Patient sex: F
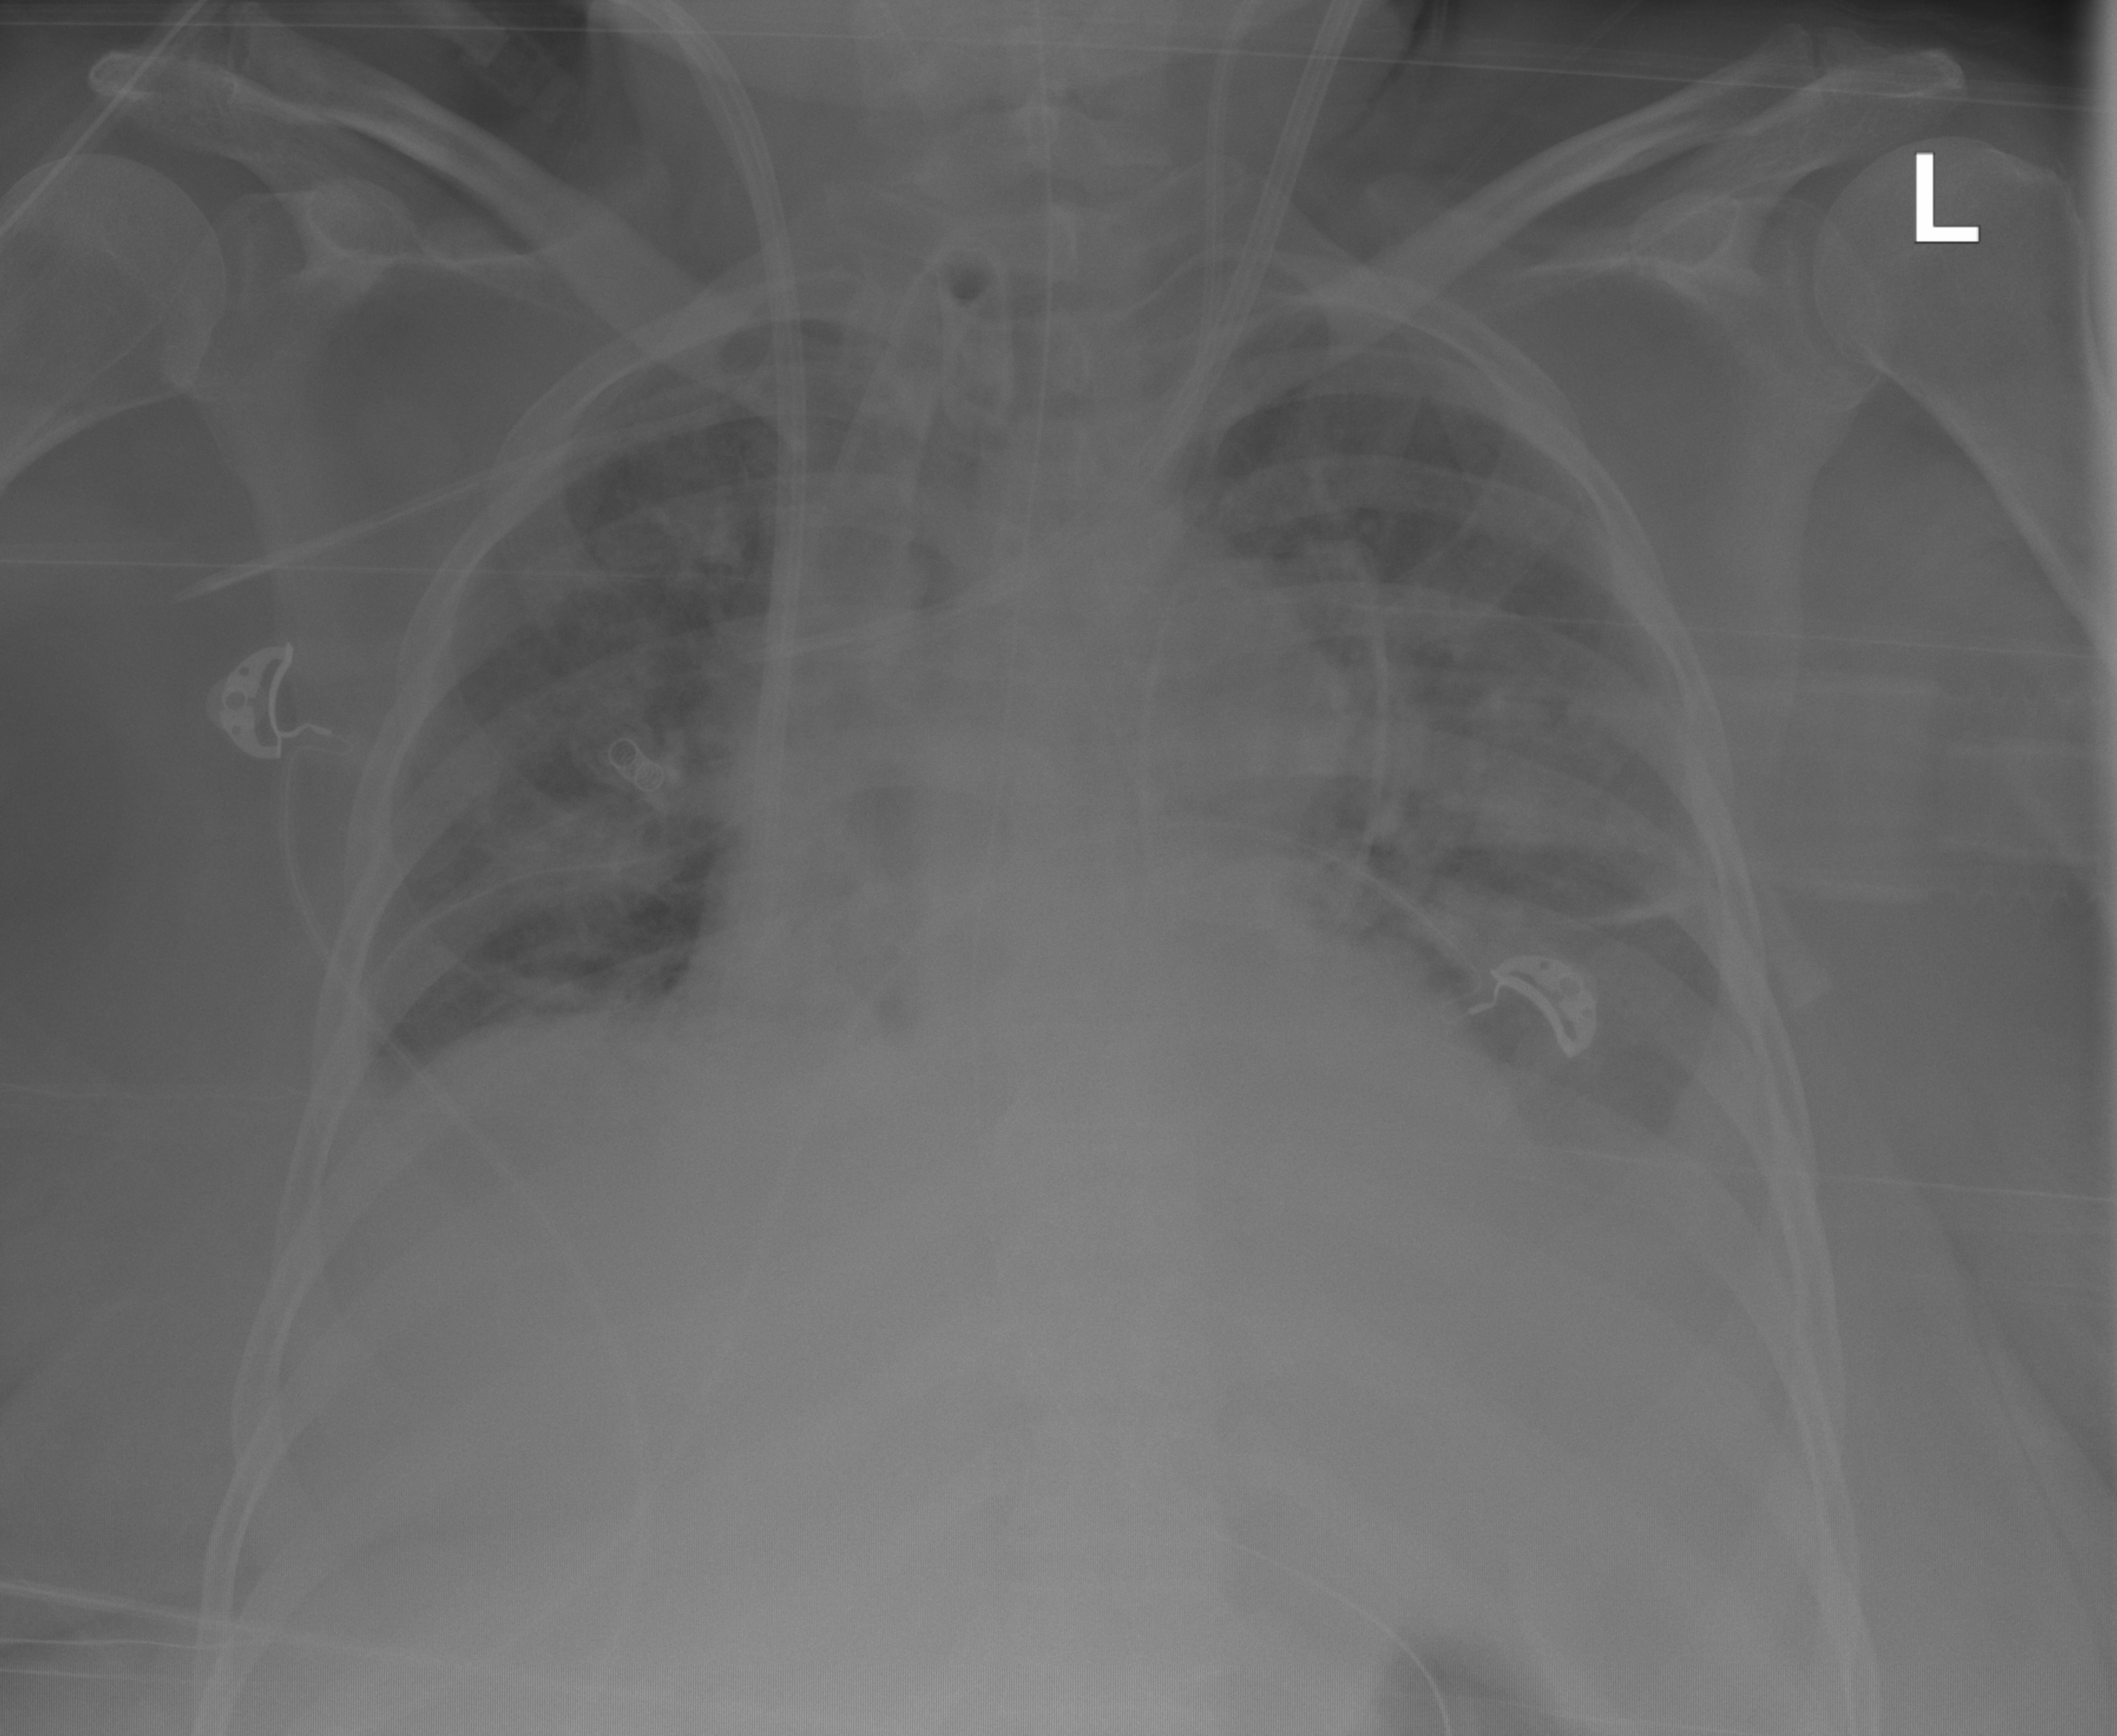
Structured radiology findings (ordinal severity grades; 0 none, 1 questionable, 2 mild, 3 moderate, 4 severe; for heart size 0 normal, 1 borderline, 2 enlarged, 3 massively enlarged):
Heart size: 2
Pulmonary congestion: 1
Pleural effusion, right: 1
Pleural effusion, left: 2
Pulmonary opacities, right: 1
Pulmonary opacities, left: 1
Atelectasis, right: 2
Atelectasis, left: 2